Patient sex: M
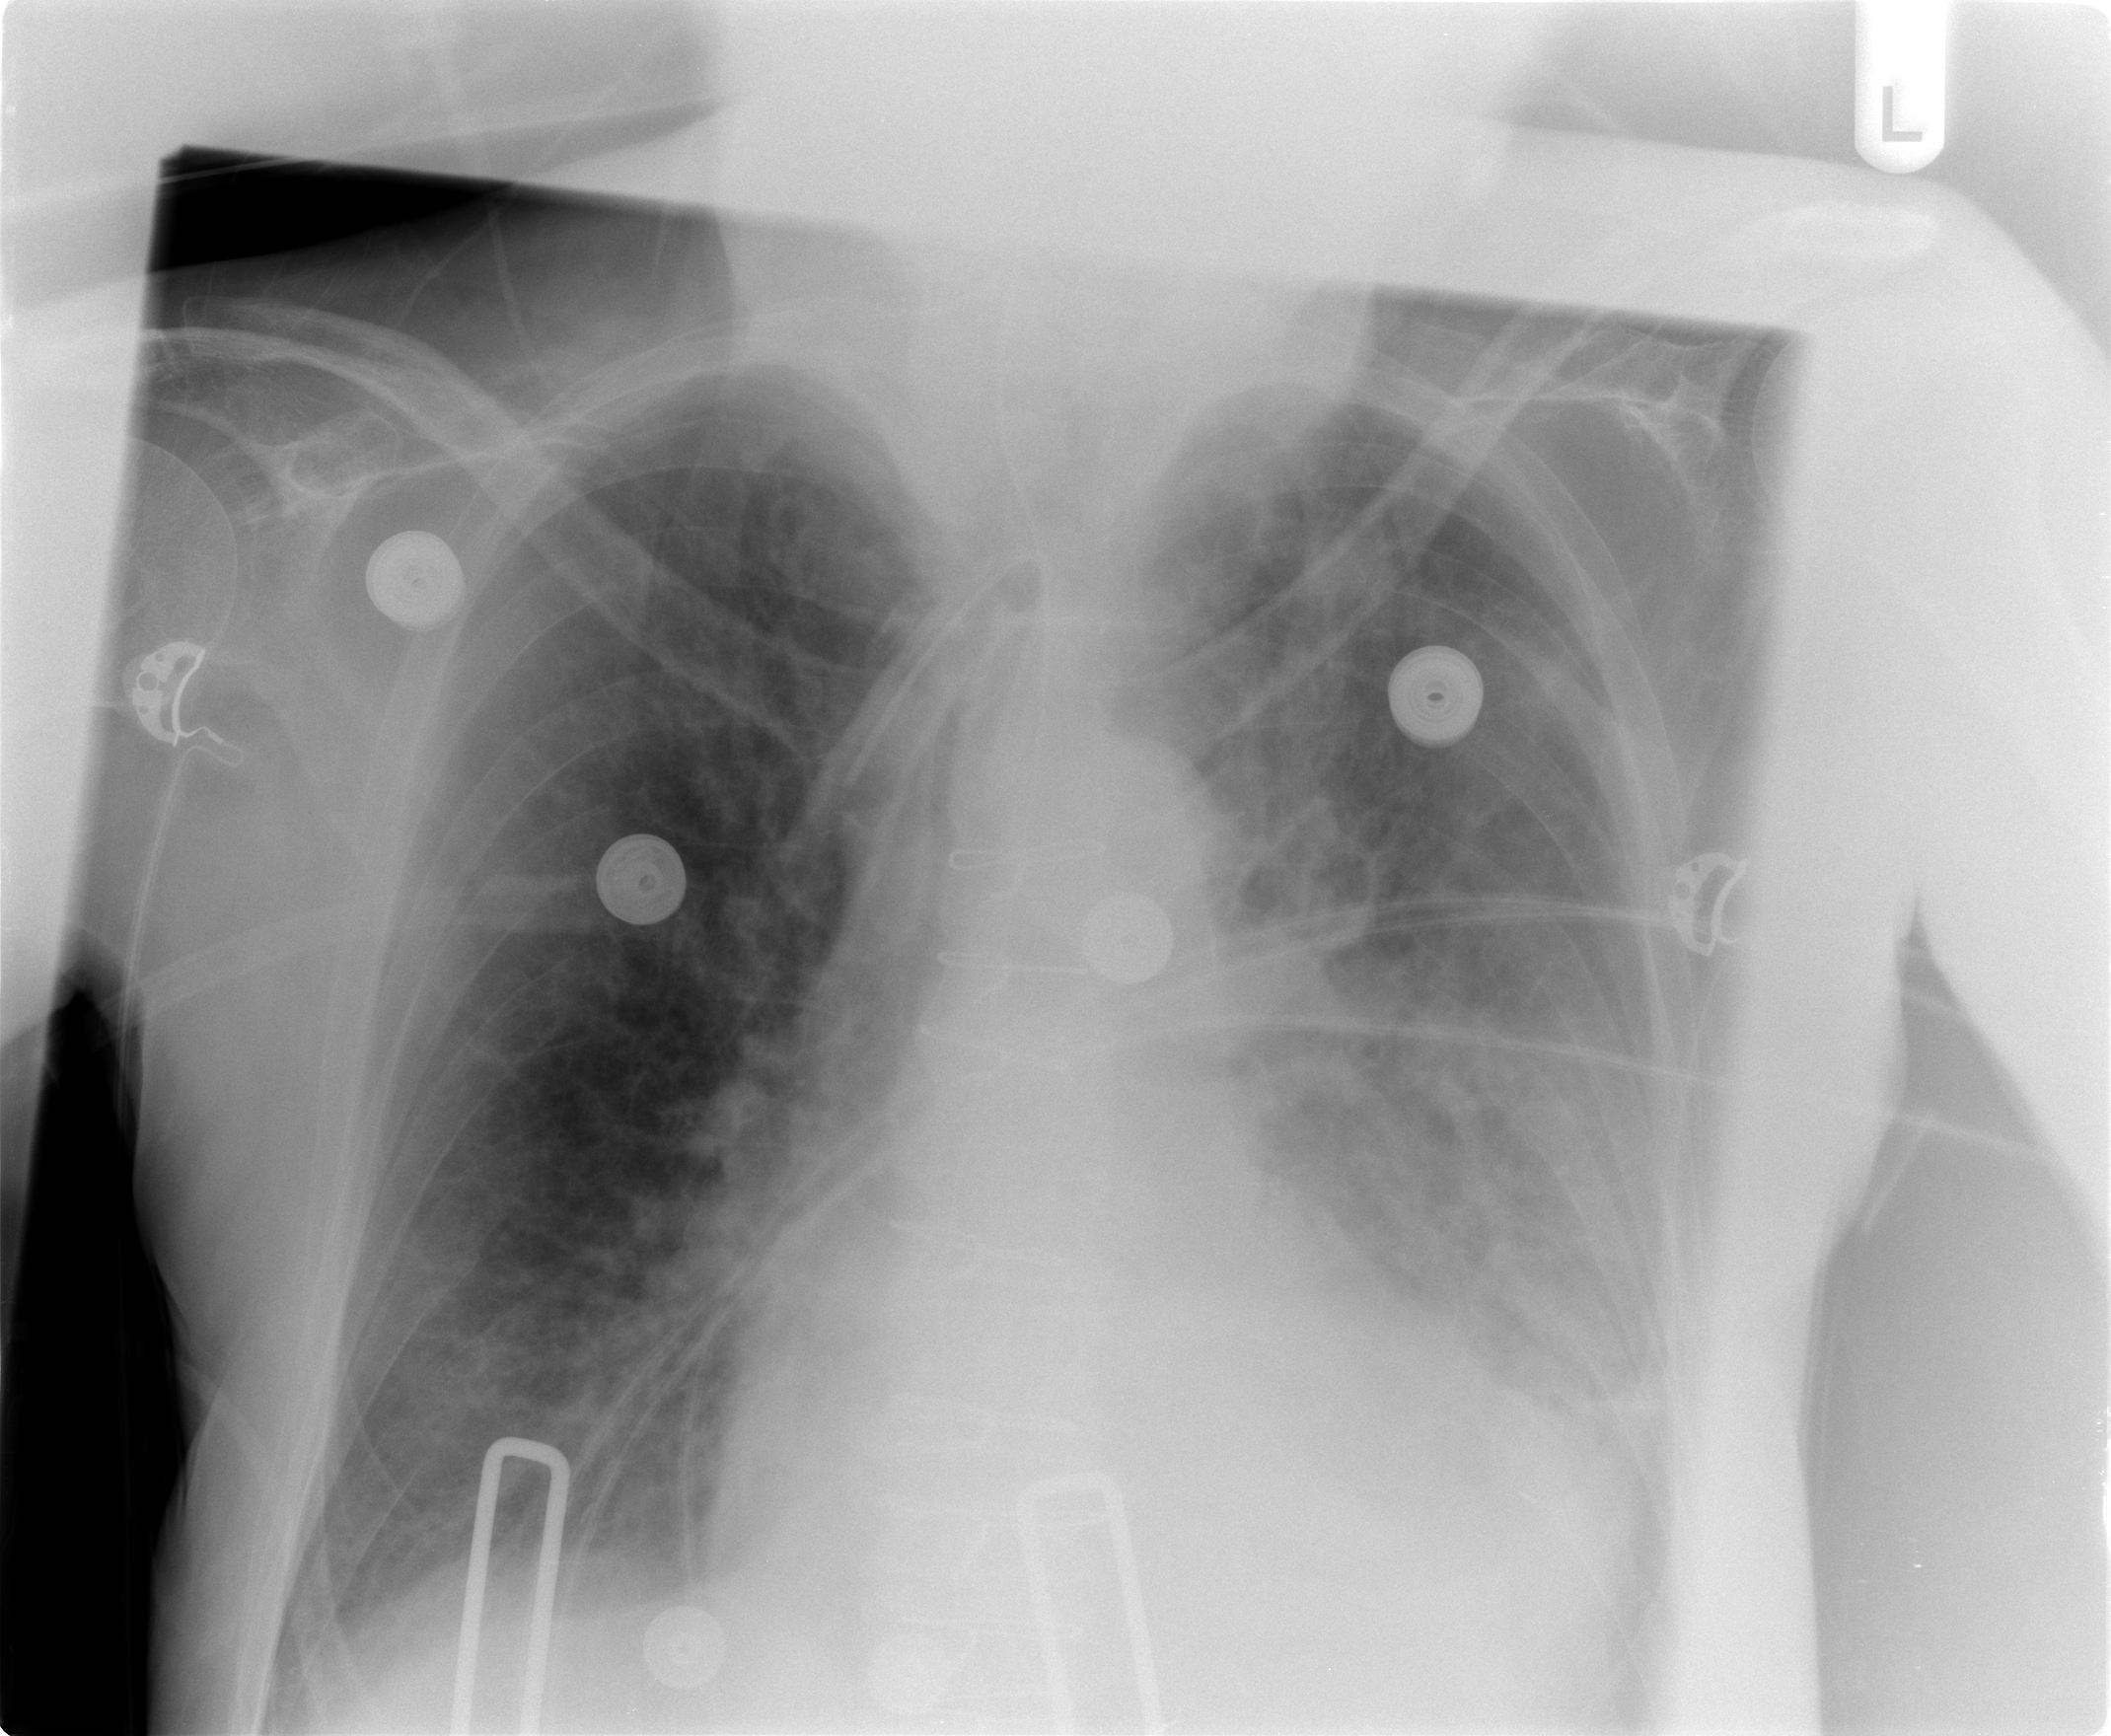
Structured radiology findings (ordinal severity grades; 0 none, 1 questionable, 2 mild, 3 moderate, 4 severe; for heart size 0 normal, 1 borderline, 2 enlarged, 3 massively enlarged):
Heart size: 2
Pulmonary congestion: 3
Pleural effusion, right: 1
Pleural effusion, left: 0
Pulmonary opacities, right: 2
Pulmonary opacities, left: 2
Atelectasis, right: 2
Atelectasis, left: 2